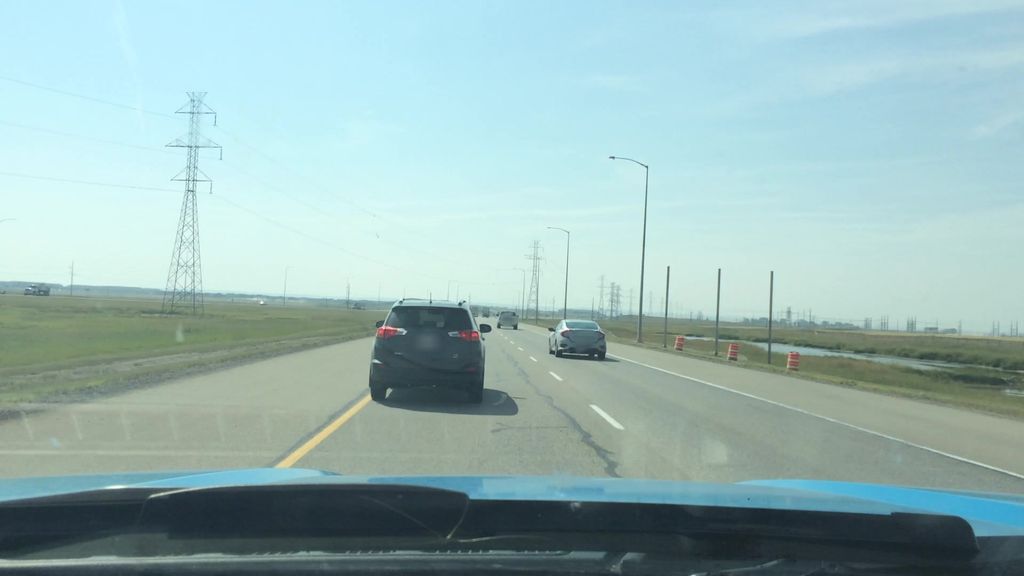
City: calgary